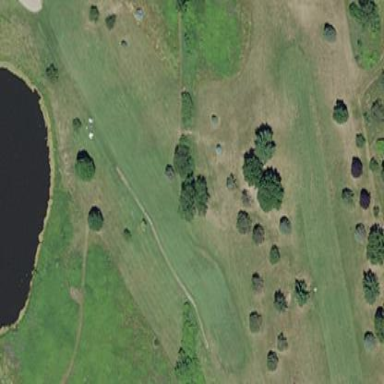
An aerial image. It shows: Golf fairway in the image.